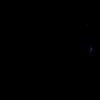
Label: space